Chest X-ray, AP view. Patient: 67 years old, sex M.
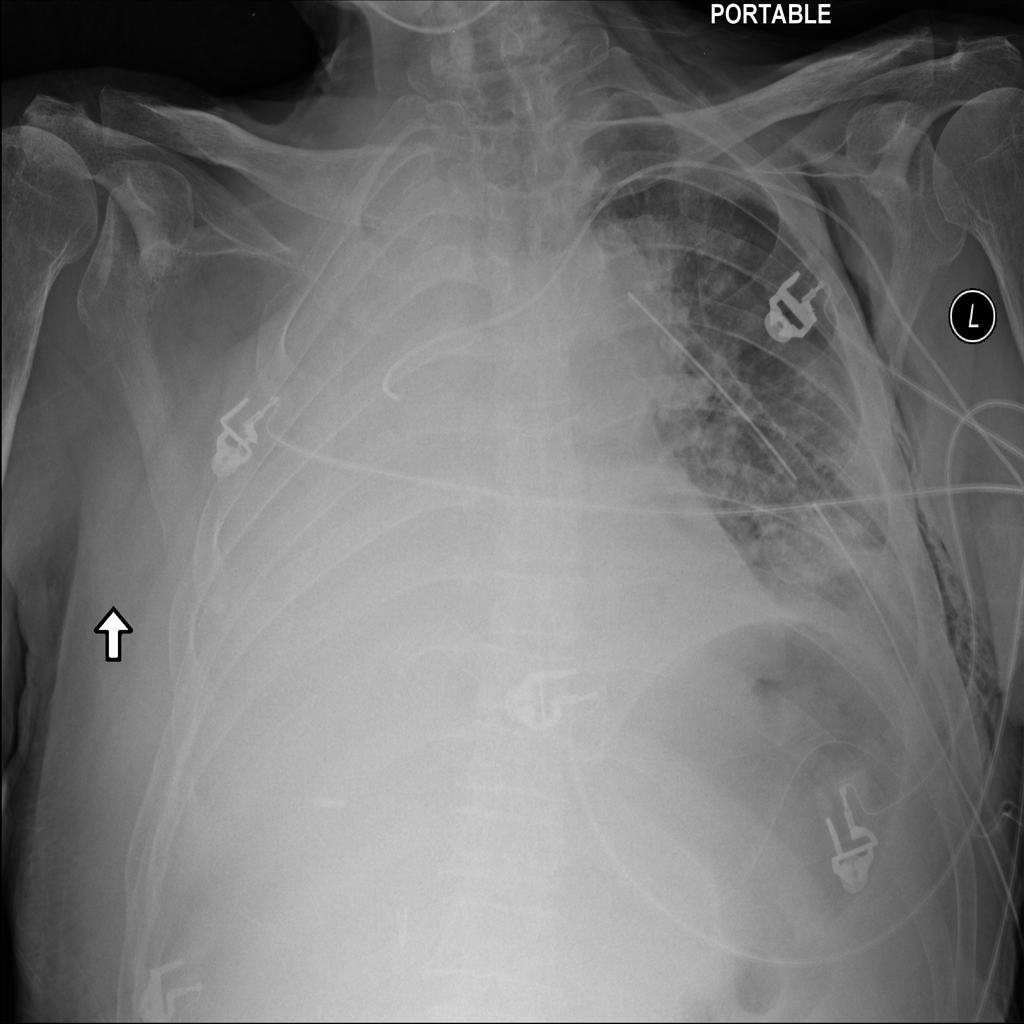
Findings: No Finding